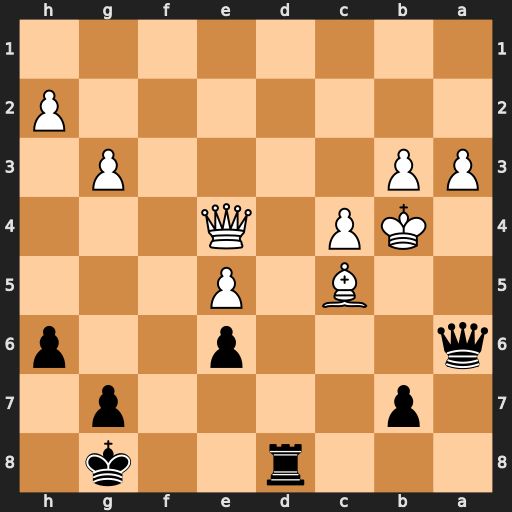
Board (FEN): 3r2k1/1p4p1/q3p2p/2B1P3/1KP1Q3/PP4P1/7P/8
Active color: b
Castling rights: -
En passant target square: -
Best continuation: b6 Kc3 bxc5